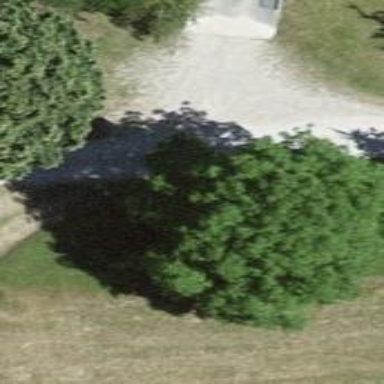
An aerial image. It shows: Service road with gravel surface.